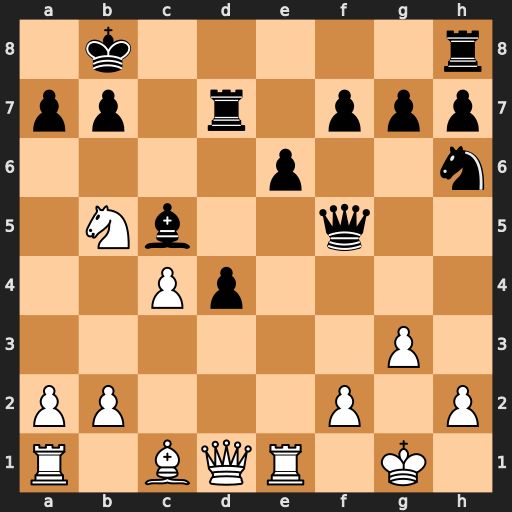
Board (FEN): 1k5r/pp1r1ppp/4p2n/1Nb2q2/2Pp4/6P1/PP3P1P/R1BQR1K1
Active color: w
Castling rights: -
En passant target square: -
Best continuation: Bf4+ Qxf4 gxf4